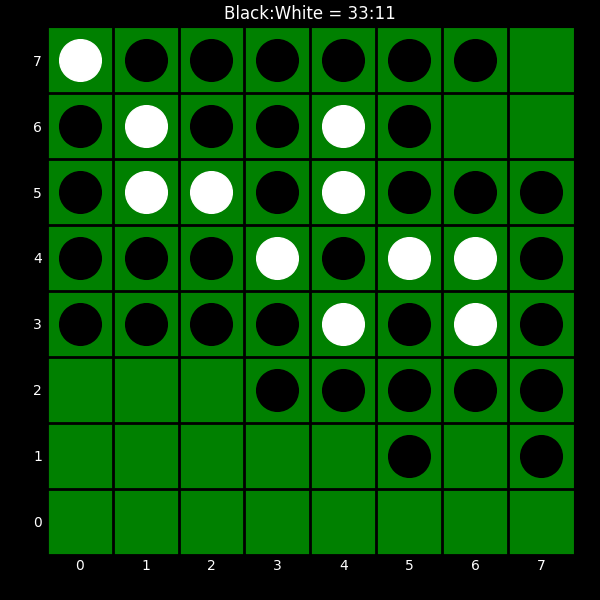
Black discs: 33
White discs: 11